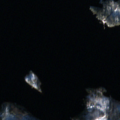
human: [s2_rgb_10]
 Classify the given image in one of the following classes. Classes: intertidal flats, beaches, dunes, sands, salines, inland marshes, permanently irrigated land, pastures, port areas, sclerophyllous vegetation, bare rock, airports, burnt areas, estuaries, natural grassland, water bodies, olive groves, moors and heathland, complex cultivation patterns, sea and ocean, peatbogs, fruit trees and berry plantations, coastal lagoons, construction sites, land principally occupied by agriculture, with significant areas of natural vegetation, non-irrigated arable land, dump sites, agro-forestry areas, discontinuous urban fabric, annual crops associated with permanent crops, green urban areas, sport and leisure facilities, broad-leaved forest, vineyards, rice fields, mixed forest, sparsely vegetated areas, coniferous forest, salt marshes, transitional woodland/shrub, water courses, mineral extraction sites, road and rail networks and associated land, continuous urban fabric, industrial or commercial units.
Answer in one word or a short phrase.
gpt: broad-leaved forest, coniferous forest, mixed forest, water bodies